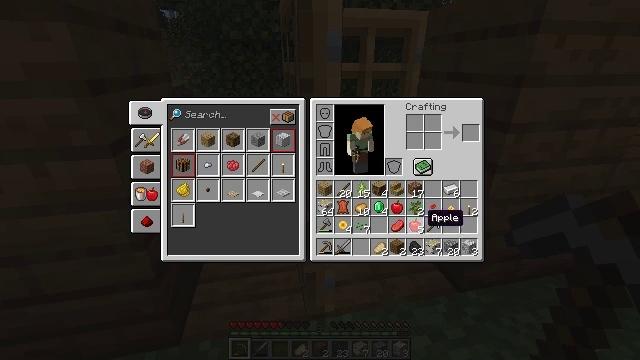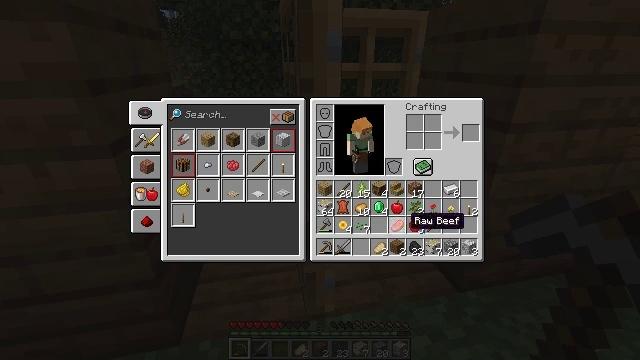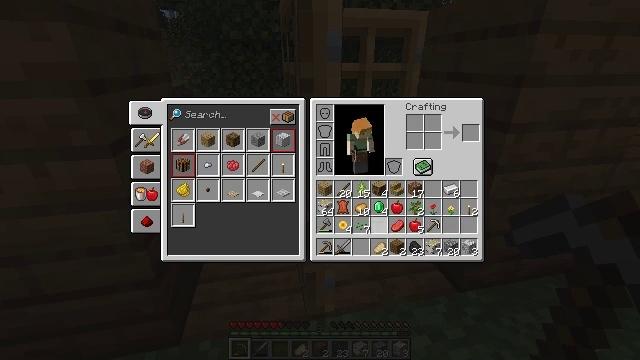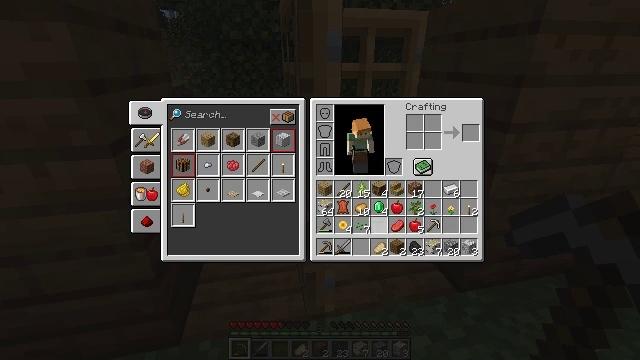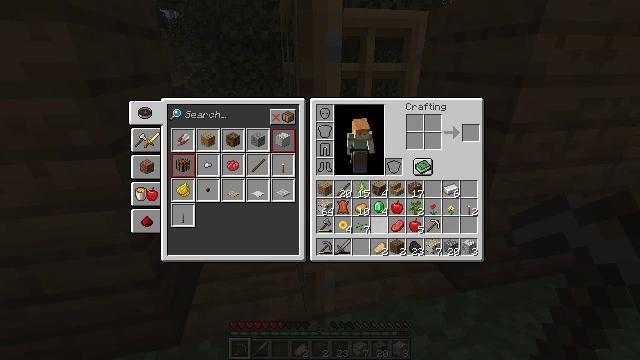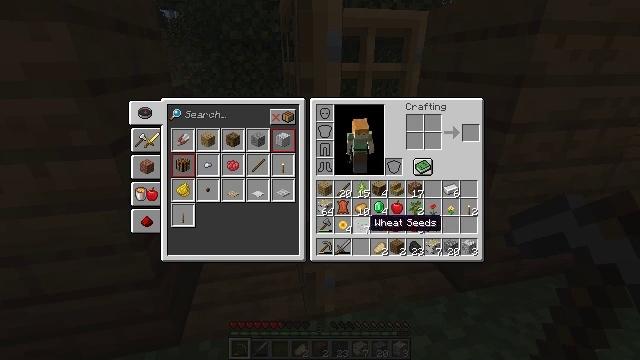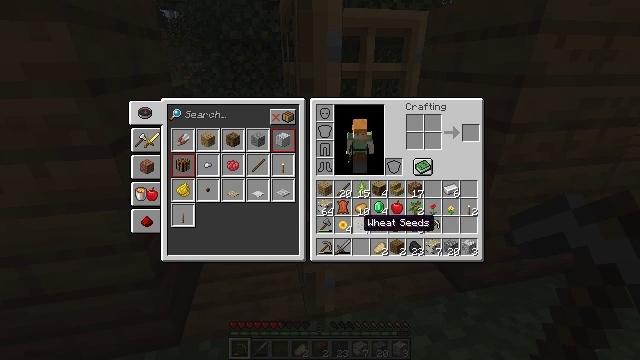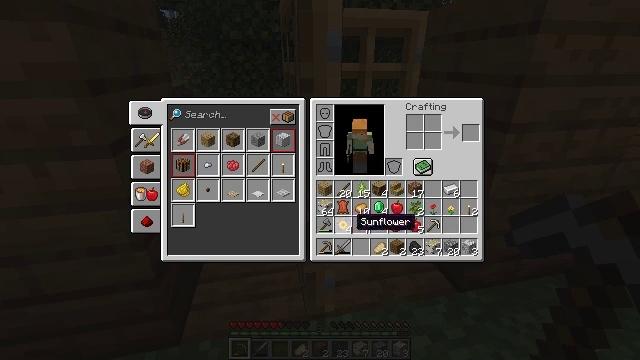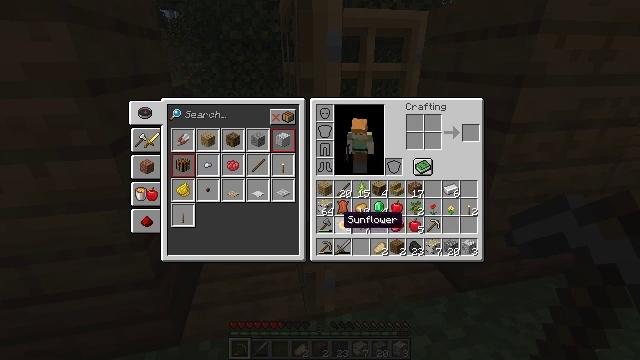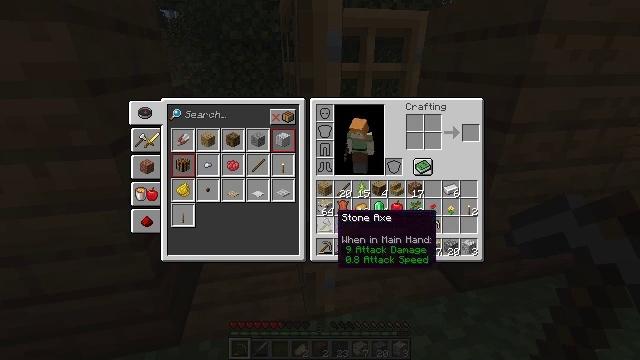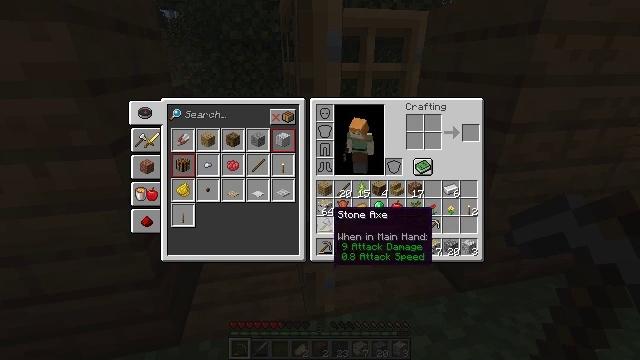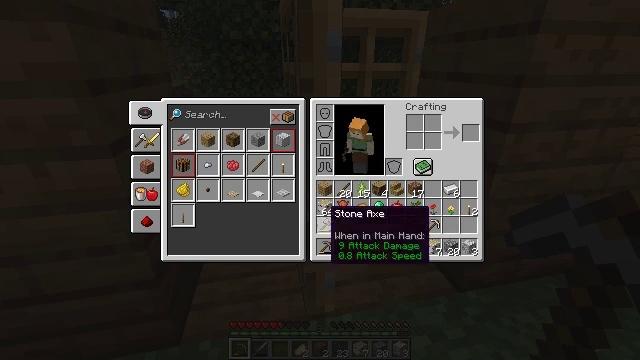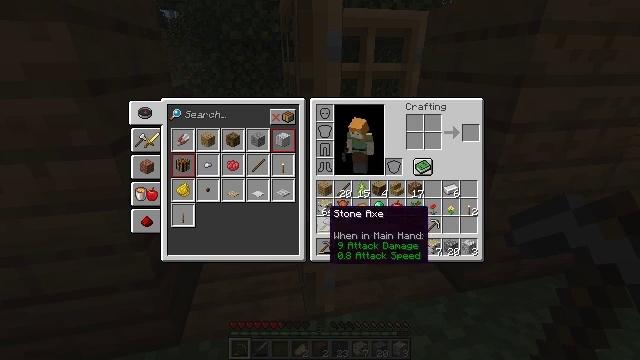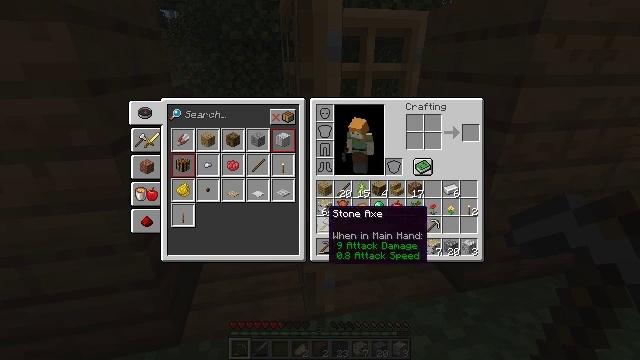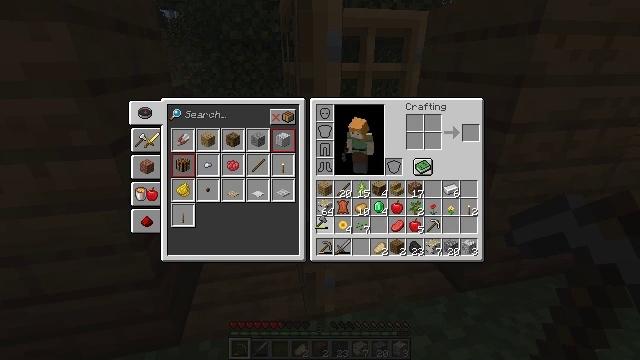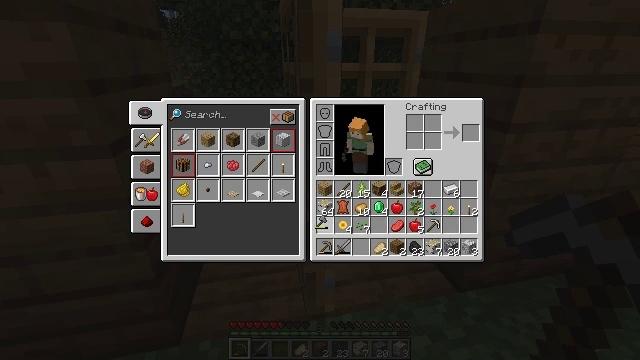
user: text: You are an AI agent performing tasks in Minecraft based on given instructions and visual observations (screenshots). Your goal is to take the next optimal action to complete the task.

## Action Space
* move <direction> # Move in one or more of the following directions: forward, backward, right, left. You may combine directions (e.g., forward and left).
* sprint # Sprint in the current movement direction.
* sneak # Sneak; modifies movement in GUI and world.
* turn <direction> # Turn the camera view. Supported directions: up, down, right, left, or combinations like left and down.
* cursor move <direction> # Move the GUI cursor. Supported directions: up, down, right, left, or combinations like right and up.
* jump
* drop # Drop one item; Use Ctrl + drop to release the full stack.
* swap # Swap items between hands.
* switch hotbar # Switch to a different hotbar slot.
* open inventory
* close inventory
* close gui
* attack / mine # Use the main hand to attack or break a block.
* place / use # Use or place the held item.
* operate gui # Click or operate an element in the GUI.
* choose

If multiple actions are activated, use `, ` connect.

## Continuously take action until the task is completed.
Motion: motion action
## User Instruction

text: Collect the oak door by breaking it.
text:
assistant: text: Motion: cursor move left
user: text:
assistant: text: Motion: cursor move left
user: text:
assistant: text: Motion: cursor move left
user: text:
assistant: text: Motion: no_op
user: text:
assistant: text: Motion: cursor move left
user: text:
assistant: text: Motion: cursor move left
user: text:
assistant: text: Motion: cursor move left
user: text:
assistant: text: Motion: cursor move left
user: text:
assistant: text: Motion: no_op
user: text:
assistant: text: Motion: no_op
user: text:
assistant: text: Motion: no_op
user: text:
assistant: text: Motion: no_op
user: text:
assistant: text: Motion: no_op
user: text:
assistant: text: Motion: operate gui
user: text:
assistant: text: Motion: operate gui
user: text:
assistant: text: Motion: operate gui
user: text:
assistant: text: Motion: cursor move right and down
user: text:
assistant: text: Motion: cursor move right and down
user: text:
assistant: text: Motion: no_op
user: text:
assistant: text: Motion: no_op
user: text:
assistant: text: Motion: no_op
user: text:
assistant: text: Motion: no_op
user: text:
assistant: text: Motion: cursor move down
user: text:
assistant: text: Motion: no_op
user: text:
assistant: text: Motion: no_op
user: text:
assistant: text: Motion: no_op
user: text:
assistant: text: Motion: no_op
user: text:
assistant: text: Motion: no_op
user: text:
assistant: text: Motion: operate gui
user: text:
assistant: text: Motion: operate gui